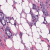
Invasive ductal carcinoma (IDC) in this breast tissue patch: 1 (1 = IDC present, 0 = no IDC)